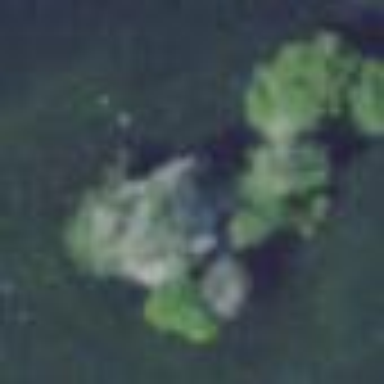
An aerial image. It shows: Islet.